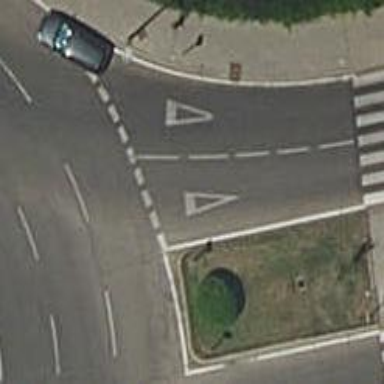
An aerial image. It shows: Road with "give way" sign.